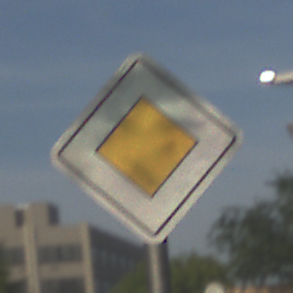
Verkehrszeichen: Vorfahrtsstrasse
Umgebung: Outdoor, Suburban
Tageszeit: SunriseSunset
Wetter: PartlyCloudy
Licht: Natural
Jahreszeit: NotSpecified
Kontrast: HighContrast